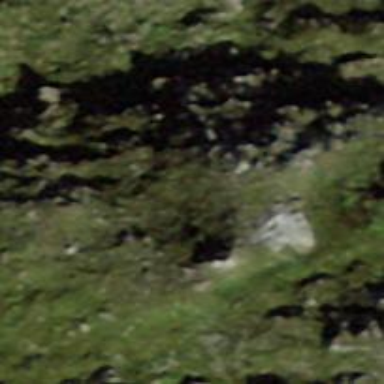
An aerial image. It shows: Cliff in nature.